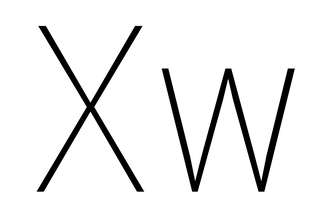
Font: Roboto_Condensed_Thin